Question: I have developed a script to process CSV file & generate another result file. Script is running successfully with limited test data but when i executed it with actual data file having 25 million rows in 15 columns then same script is getting hanged and closes abruptly. See attached error screen shot.
So, is there any maximum limit i can read using pandas from CSV file OR maximum limit on storing records in list..?
Kindly share your thoughts to optimize below script.
[]
Below is script.
'''
import csv
import operator
import pandas as pd
import time
print time.strftime('Script Start Time : ' + "%Y-%m-%d %H:%M:%S")
sourceFile = raw_input('Enter file name along with path : ')
searchParam1 = raw_input('Enter first column name containing MSISDN : ').lower()
searchParam2 = raw_input('Enter second column name containing DATE-TIME : ').lower()
searchParam3 = raw_input('Enter file seperator (,/#/|/:/;) : ')
df = pd.read_csv(sourceFile, sep=searchParam3)
df.columns = df.columns.str.lower()
df = df.rename(columns={searchParam1 : 'msisdn', searchParam2 : 'datetime'})
destFileWritter = csv.writer(open(sourceFile + ' - ProcessedFile.csv','wb'))
destFileWritter.writerow(df.keys().tolist())
sortedcsvList = df.sort_values(['msisdn','datetime']).values.tolist()
rows = [row for row in sortedcsvList]
col_1 = [row[df.columns.get_loc('msisdn')] for row in rows]
col_2 = [row[df.columns.get_loc('datetime')] for row in rows]
for i in range(0,len(col_1)-1):
if col_1[i] == col_1[i+1]:
#print('Inside If...')
continue
else:
for row in rows:
if col_1[i] in row:
if col_2[i] in row:
#print('Inside else...')
destFileWritter.writerow(row)
destFileWritter.writerow(rows[len(rows)-1])
print('Processing Completed, Kindly Check Response File On Same Location.')
print time.strftime('Script End Time : ' + "%Y-%m-%d %H:%M:%S")
raw_input('Press Enter to Exit...')[![enter image description here][1]][1]
'''
'''
import csv
import operator
import pandas as pd
import time
import sys
print time.strftime('Script Start Time : ' + "%Y-%m-%d %H:%M:%S")
sourceFile = raw_input('Enter file name along with path : ')
searchParam1 = raw_input('Enter first column name containing MSISDN : ').lower()
searchParam2 = raw_input('Enter second column name containing DATE-TIME : ').lower()
searchParam3 = raw_input('Enter file seperator (,/#/|/:/;) : ')
def csvSortingFunc(sourceFile, searchParam1, searchParam2, searchParam3):
CHUNKSIZE = 10000
for chunk in pd.read_csv(sourceFile, chunksize=CHUNKSIZE, sep=searchParam3):
df = chunk
#df = pd.read_csv(sourceFile, sep=searchParam3)
df.columns = df.columns.str.lower()
df = df.rename(columns={searchParam1 : 'msisdn', searchParam2 : 'datetime'})
"""destFileWritter = csv.writer(open(sourceFile + ' - ProcessedFile.csv','wb'))
destFileWritter.writerow(df.keys().tolist()) """
resultList = []
resultList.append(df.keys().tolist())
sortedcsvList = df.sort_values(['msisdn','datetime']).values.tolist()
rows = [row for row in sortedcsvList]
col_1 = [row[df.columns.get_loc('msisdn')] for row in rows]
col_2 = [row[df.columns.get_loc('datetime')] for row in rows]
for i in range(0,len(col_1)-1):
if col_1[i] == col_1[i+1]:
#print('Inside If...')
continue
else:
for row in rows:
if col_1[i] in row:
if col_2[i] in row:
#print('Inside else...')
#destFileWritter.writerow(row)
resultList.append(row)
#destFileWritter.writerow(rows[len(rows)-1])
resultList.append(rows[len(rows)-1])
writedf = pd.DataFrame(resultList)
writedf.to_csv(sourceFile + ' - ProcessedFile.csv', header=False, index=False)
#print('Processing Completed, Kindly Check Response File On Same Location.')
csvSortingFunc(sourceFile, searchParam1, searchParam2, searchParam3)
print('Processing Completed, Kindly Check Response File On Same Location.')
print time.strftime('Script End Time : ' + "%Y-%m-%d %H:%M:%S")
raw_input('Press Enter to Exit...')
'''
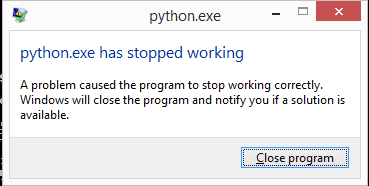
Answer: If you can easily aggregate the results you should most definitely consider using parameter in . It allows you to read large file in chunks of lets say 100000 records.
'''
chunksize = 10000
for chunk in pd.read_csv(filename, chunksize=chunk_size):
df = chunk
#your code
'''
Afterwards you should append results from each computation into a final one.
Hope it helps, I've used this approach while working with files exceeding few millions lines.
Continued:
'''
i = 0
for chunk in pd.read_csv(sourceFile, chunksize=10):
print('chunk_no', i)
i+=1
'''
May you run these few lines? Does it print out some numbers?